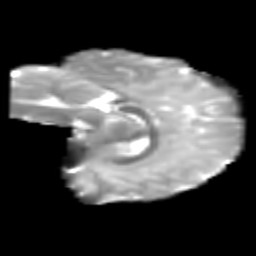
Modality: T2w
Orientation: sagittal
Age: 7
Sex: female
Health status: healthy